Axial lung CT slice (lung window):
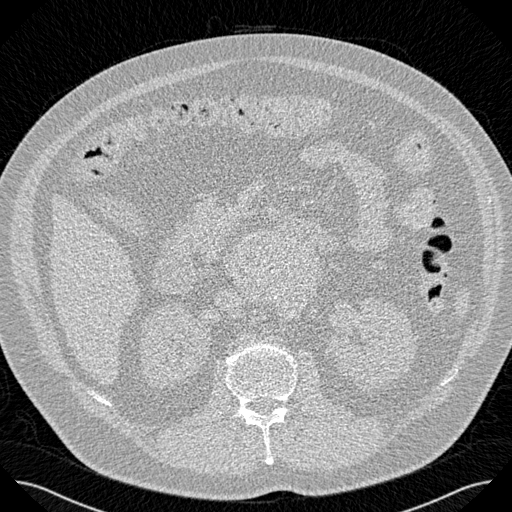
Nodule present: no